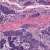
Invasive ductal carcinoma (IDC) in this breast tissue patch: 1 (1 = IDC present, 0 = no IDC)